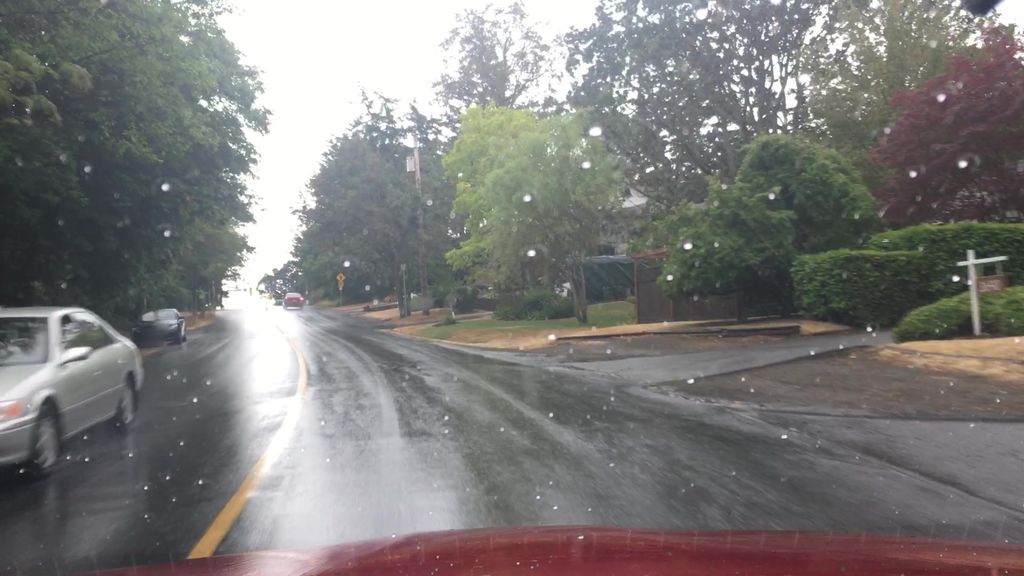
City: victoria